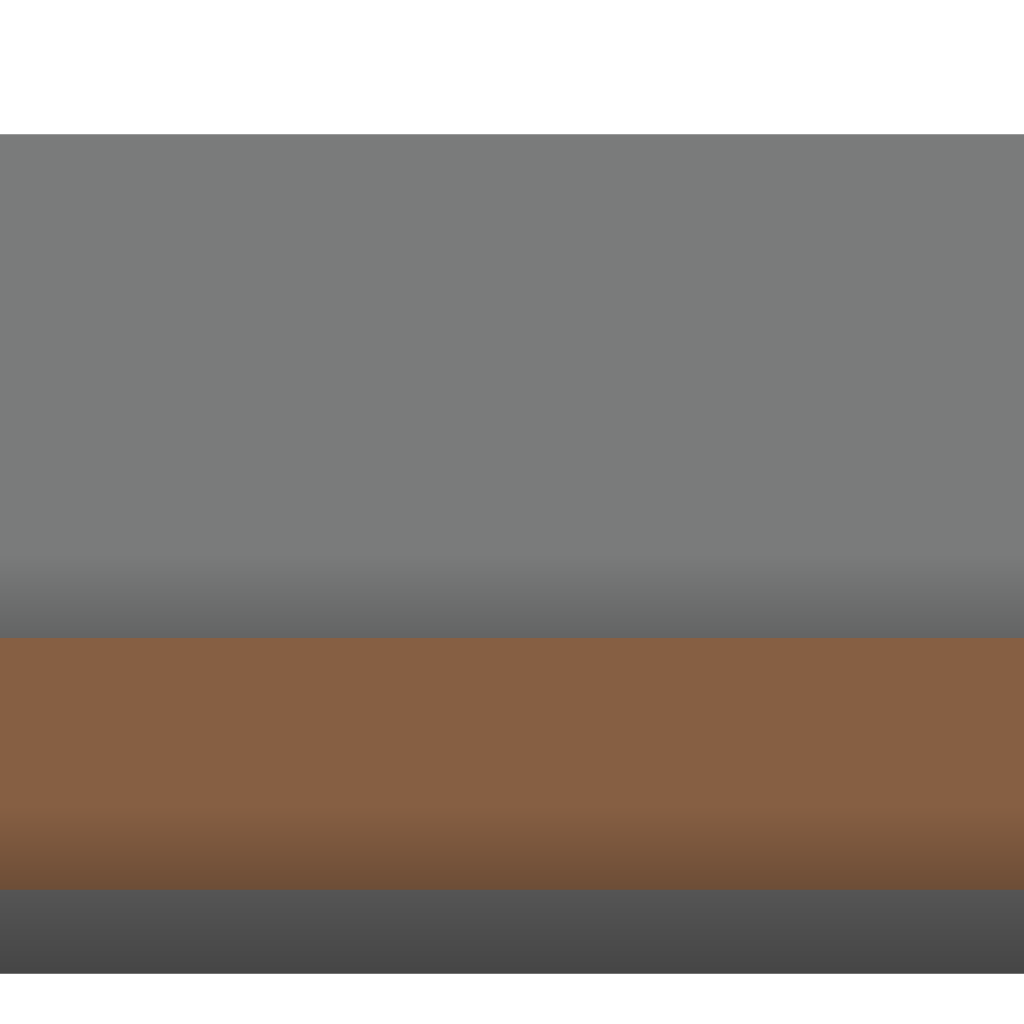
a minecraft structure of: Free Cake Lava Floor Trap